Question: I am a computer technician, not a programmer, but in my new job I have been asked to finish a macros in excel (vba).
It consists of a list of id card numbers in one of the columns (the number of cells is variable each time it is used, one day you can put 20 people and another 12 for example), and emails in another column.
In a folder there are some pdf documents whose name is the id card of the person that appears in the excel.
What they ask me is that, being ordered the id card in alphabetical order, take the id card and email. The id card will serve to find your corresponding pdf and add it as an attachment with the idea of sending it by email, to whom? there the cell is used with the email data. This has to be done with each of the existing rows, take pdf file to attach it and send email to the address of that same row until there are no more rows on the sheet.
Can someone tell me how to do that or tell me the functions I need?
Thank you.
Graphical idea:

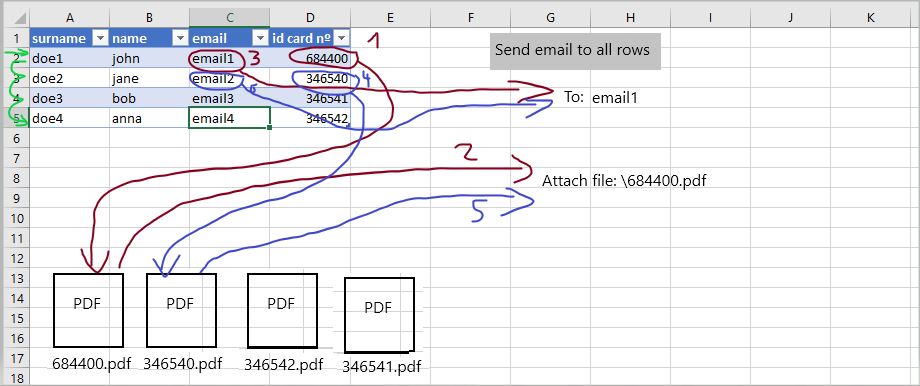
Answer: The macro is currently set to '.Display' the email and not send. After you have finished running tests you will want to change this to '.Send' to actually send the email.
You will also need to update the value of 'strLocation'. Inside the quotes is where you will need to put the location of the folder that houses all of your target PDFs.
The order of your cells doesn't matter here as long as each row is associated to one individual.
Hopefully these emails are internal - you should not use this for external mailing lists as you cannot offer the option to unsubscribe. Outlook may flag/ban your account if you are suspected of spam.
This assumes the values in 'Column C' are actual email addresses that will be recognized as is by Outlook. ()
---
'''
Sub CorpCard()
Dim OutApp As Object
Dim OutMail As Object
Dim cell As Range
Application.ScreenUpdating = False
Set OutApp = CreateObject("Outlook.Application")
On Error GoTo cleanup
For Each cell In Columns("C").Cells.SpecialCells(xlCellTypeConstants)
If cell.Value Like "?*@?*.?*" Then
Set OutMail = OutApp.CreateItem(0)
On Error Resume Next
With OutMail
.SentOnBehalfOfName = "[your associated Outlook email here]"
.to = cell.Value
.Subject = "Subject goes here"
.Body = "Hi " & Range("B" & cell.Row).Value & "," _
'Body to be patsed here
strLocation = "C:\Users\urdearboy\Desktop\File Name\" & Cells(cell.Row, "D").Value & ".pdf"
.Attachments.Add (strLocation)
.Display
'.Send
End With
On Error GoTo 0
Set OutMail = Nothing
End If
Next cell
cleanup:
Set OutApp = Nothing
Application.ScreenUpdating = True
End Sub
'''